Interaction volume radius: 10 \u00c5
Interaction volume height: 50 \u00c5
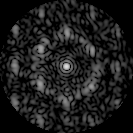
Disorder parameter: 0.5973